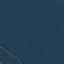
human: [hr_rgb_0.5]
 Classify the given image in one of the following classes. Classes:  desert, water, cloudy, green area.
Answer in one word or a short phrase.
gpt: water